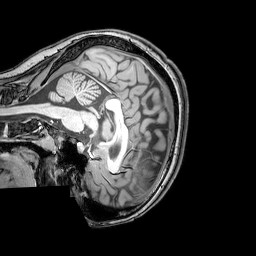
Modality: T1w
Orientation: sagittal
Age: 23
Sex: female
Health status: healthy
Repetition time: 0.081 s
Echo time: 0.037 s